Question: Here i don't have any coding related problem. I'm trying to fetch the details from multiple database tables. fetch results working fine. But alignment is my problem here.

You can see a image.. In that image voucher status column is working fine. But, another two column ( room status & meal status values ) is always on the last row. How to align those (room and meal status) values properly (like voucher status column)? i hope you can understand my problem...
'''
<?php
echo "<table width=1090 border=1 style="border: #ddd;" align=center cellspacing=4 cellpadding=10>";
echo "<tr class=thvoucher>";
echo "<th width=30>Voucher Number</th>";
echo "<th width=80>Reference Number</th>";
echo "<th width=200>Guest Name</th>";
echo "<th width=150>Voucher Status</th>";
echo "<th width=150>Room Status</th>";
echo "<th width=150>Meal Status</th>";
echo "</tr>";
for($i = $start; $i < $end; $i++)
{
if ($i == $total_results)
{
break;
}
while($row = $stmt->fetch())
{
$voucherid = $row['VoucherID'];
$ref = $row['VoucherReference'];
$gname = $row['GuestName'];
$vstatus = $row['ActiveStatus'];
echo "<tr class=voucherstyle" . $cls . ">";
echo "<td>$voucherid</td>"; **// FIRST TD**
echo "<td>$ref</td>"; **// SECOND TD**
echo "<td>$gname</td>"; **// THIRD TD**
if( $vstatus != 'empty' ) **// FOURTH TD**
{
if( $vstatus == 'Y' )
{
echo "<td class=green >Active</td>";
}
else if( $vstatus == 'N' )
{
echo "<td class=red >Inactive</td>";
}
}
else
{
echo "<td><form method=post onsubmit="return mstatusvalidate(this)"; action='voucherstatus_update.php?id_meal= $voucherid '><select name=mealstatus><option value=empty></option><option value=active>Active</option><option value=inactive>Inactive</option></select><input type=submit class=update_status title="Update $gname voucher status" value=Update></form></td>";
}
}
while($r_row = $r_stmt->fetch())
{
$rstatus = $r_row['ActiveStatus'];
// same like above if else statement **// FIFTH TD**
}
while($m_row = $m_stmt->fetch())
{
$mstatus = $m_row['ActiveStatus'];
// same like above if else statement **// SIXTH TD**
}
echo "</tr>";
}
echo "</table>";
?>
'''
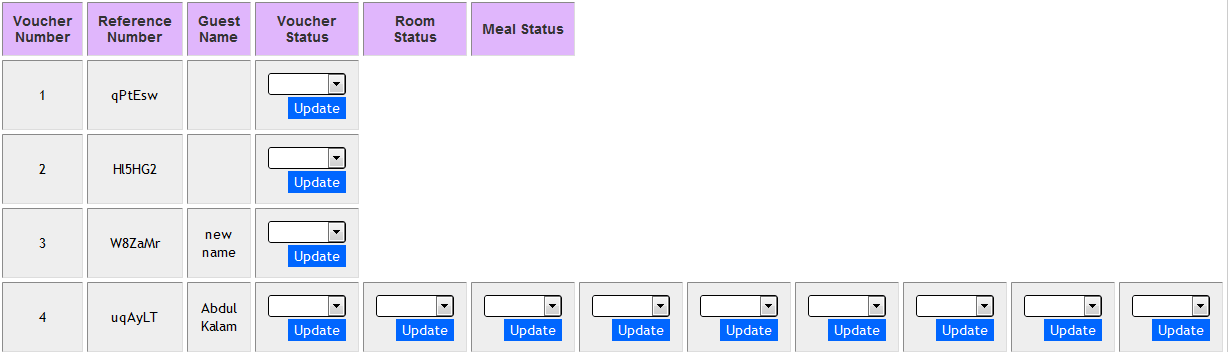
Answer: I got it working using this while condition 'while(($row = $stmt->fetch()) && ($r_row = $r_stmt->fetch()) && ($m_row = $m_stmt->fetch()))'. Before i've used . Now, i've some other ideas. i tried it, now its working fine and alignment also perfect. Before i didn't post my if else statement code. So, everyone thought i've used just 3 td's. Sorry for confused everyone... I've posted my correct coding below..
'''
<?php
echo "<table width=1090 border=1 style="border: #ddd;" align=center cellspacing=4 cellpadding=10>";
echo "<tr class=thvoucher>";
echo "<th width=30>Voucher Number</th>";
echo "<th width=80>Reference Number</th>";
echo "<th width=200>Guest Name</th>";
echo "<th width=150>Voucher Status</th>";
echo "<th width=150>Room Status</th>";
echo "<th width=150>Meal Status</th>";
echo "</tr>";
for($i = $start; $i < $end; $i++)
{
if ($i == $total_results)
{
break;
}
while(($row = $stmt->fetch()) && ($r_row = $r_stmt->fetch()) && ($m_row = $m_stmt->fetch()))
{
$voucherid = $row['VoucherID'];
$ref = $row['VoucherReference'];
$gname = $row['GuestName'];
$vstatus = $row['ActiveStatus'];
echo "<tr class=voucherstyle" . $cls . ">";
echo "<td>$voucherid</td>"; **1st TD**
echo "<td>$ref</td>"; **2nd TD**
echo "<td>$gname</td>"; **3rd TD**
if( $vstatus != 'empty' ) **4th TD**
{
if( $vstatus == 'Y' )
{
echo "<td class=green >Active</td>";
}
else if( $vstatus == 'N' )
{
echo "<td class=red >Inactive</td>";
}
}
else
{
echo "<td><form method=post onsubmit="return mstatusvalidate(this)"; action='voucherstatus_update.php?id= $voucherid '><select name=mealstatus><option value=empty></option><option value=active>Active</option><option value=inactive>Inactive</option></select><input type=submit class=update_status title="Update $gname voucher status" value=Update></form></td>";
}
$rstatus = $r_row['ActiveStatus'];
// if else statement **5th TD**
$mstatus = $m_row['ActiveStatus'];
// if else statement **6th TD**
echo "</tr>";
}
}
echo "</table>";
?>
'''